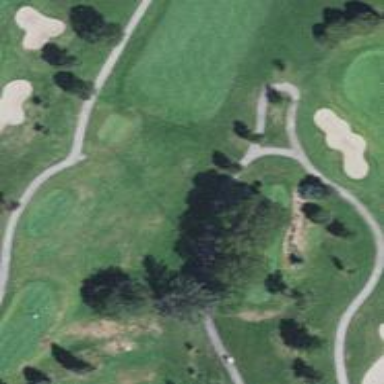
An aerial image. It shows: Nicely maintained asphalt path suitable for golf carts. The track type is grade1.